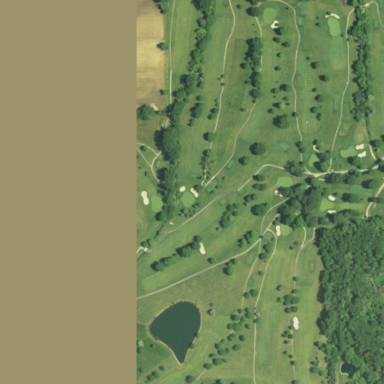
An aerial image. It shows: Golf course.